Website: apple
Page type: customer-info-address
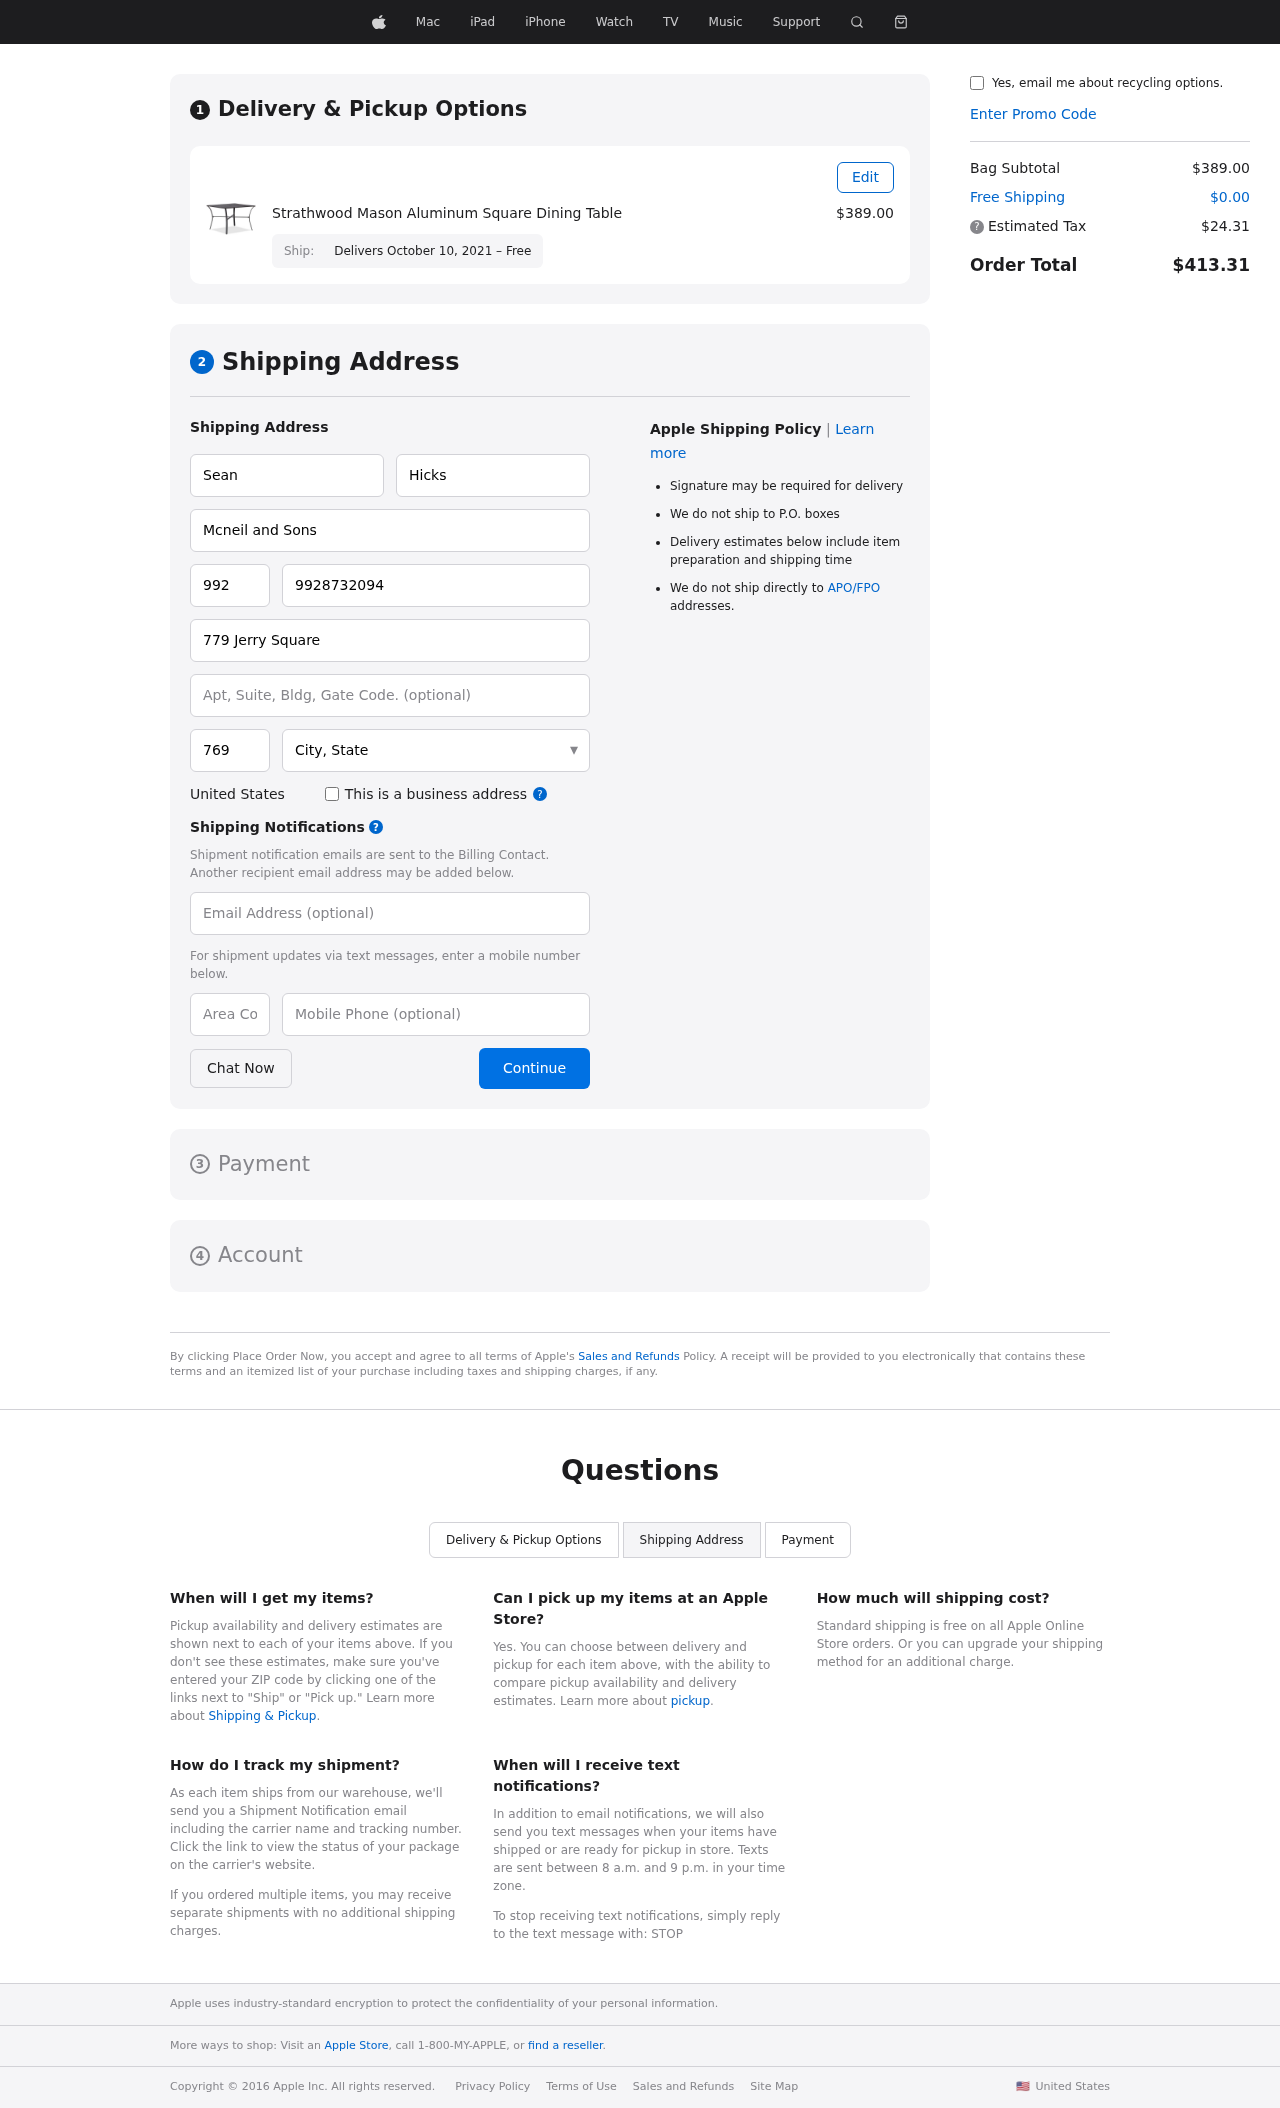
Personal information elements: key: PII_CITY_STATE
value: Robinsonburgh, VI
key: PII_COMPANY
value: Mcneil and Sons
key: PII_COUNTRY
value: United States
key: PII_EMAIL
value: seanhicks@hotmail.com
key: PII_FIRSTNAME
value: Sean
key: PII_LASTNAME
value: Hicks
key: PII_PHONE
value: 9928732094
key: PII_PHONE_AREA
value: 992
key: PII_POSTCODE
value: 76985
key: PII_STREET
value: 779 Jerry Square
Product elements: key: PRODUCT1_NAME
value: Strathwood Mason Aluminum Square Dining Table
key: PRODUCT1_PRICE
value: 389
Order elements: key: ORDER_DELIVERY_DATE
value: Delivers October 10, 2021 – Free
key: ORDER_SUBTOTAL
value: $389.00
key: ORDER_SHIPPING_COST
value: $0.00
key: ORDER_TAX
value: $24.31
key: ORDER_TOTAL
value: $413.31